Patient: sex M, age 55
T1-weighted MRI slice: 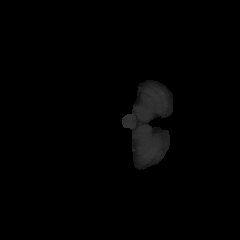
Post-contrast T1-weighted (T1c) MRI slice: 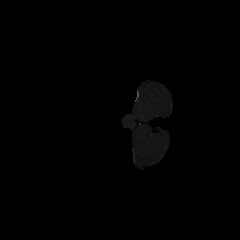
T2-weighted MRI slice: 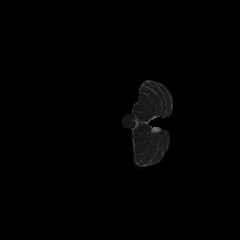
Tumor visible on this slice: no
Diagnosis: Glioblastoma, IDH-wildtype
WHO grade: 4